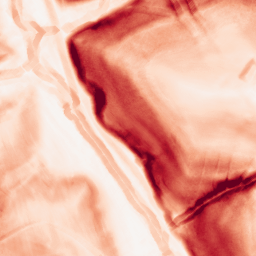
Category: morphological
Decomposition family: morphological_gradient
Decomposition parameters: size: 5
shape: diamond
Upsampling method: sinc_blackman
Upsampling parameters: scale: 4
kernel_size: 16
Upsampling scale: 4